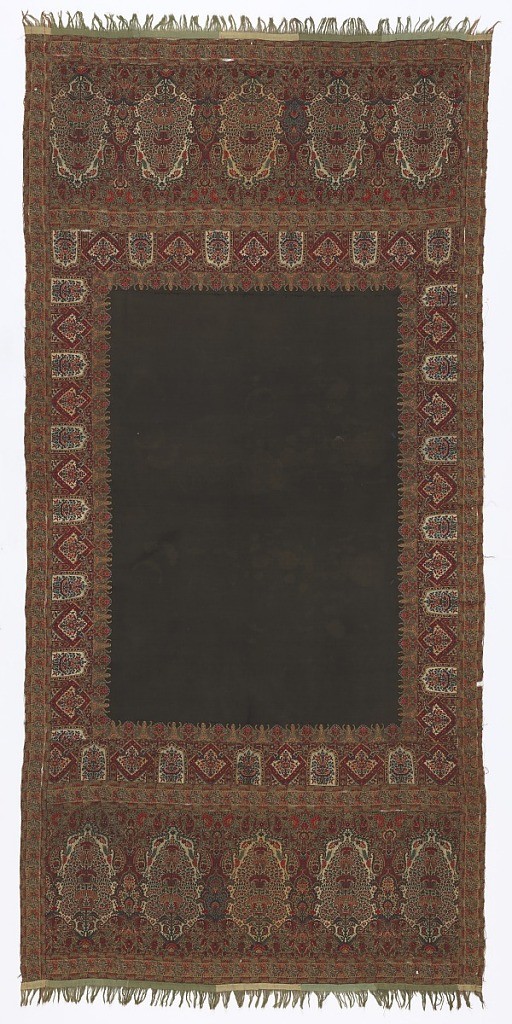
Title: Shawl
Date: mid-19th century
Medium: wool, silk Technique: black center and fringe: 2/2 twill panels and borders: complementary weft, patterned 3/1 twill (all panels and borders, including fringe, are woven, cut and attached)
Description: Rectangular shawl with wide borders at each end and narrow borders on each side; made up of woven and cut pieces of fabric with a set-in black center or field.  The primary border at each end contains five elaborately foliated cones.  The ivory is silk throughout.